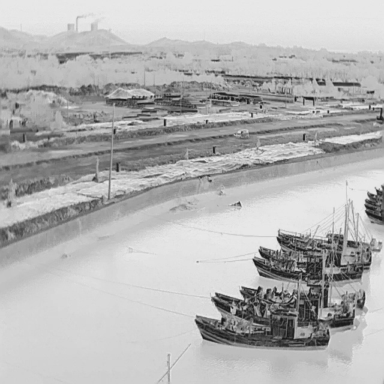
There are nine bulk_carriers in the infrared image.